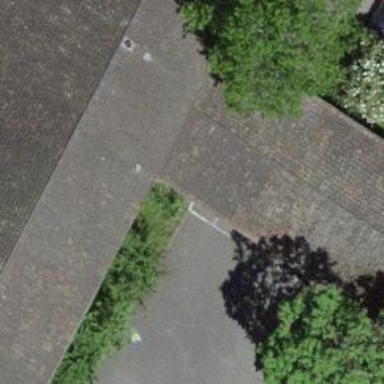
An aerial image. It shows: Footway tunnel passing through building.